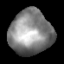
Tissue: lung
Cell type: Epithelial cells
Senescence score: 0.1567
Nuclear area (px): 1855
Mean DAPI intensity: 134.652